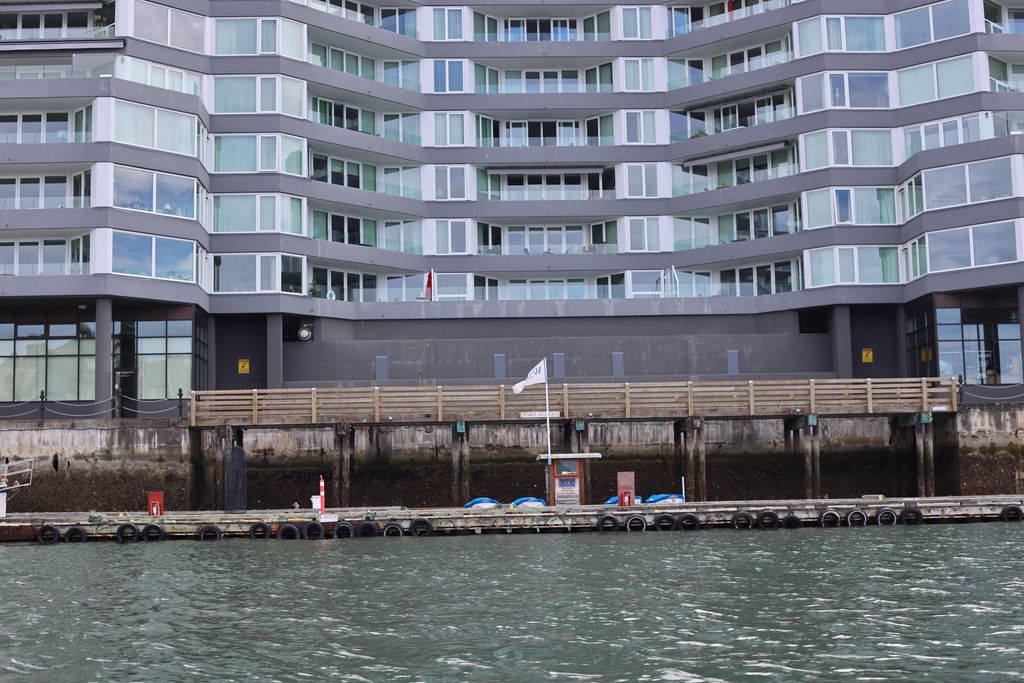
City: victoria